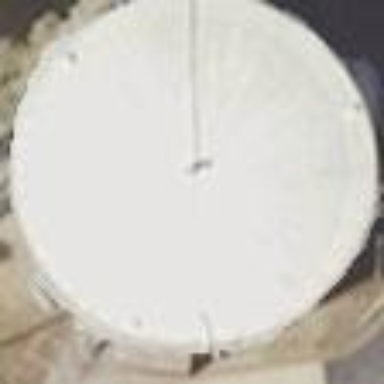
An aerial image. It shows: Storage tank that is man-made.